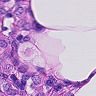
Metastatic tissue present: yes